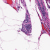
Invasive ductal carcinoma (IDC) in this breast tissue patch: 0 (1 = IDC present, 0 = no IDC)